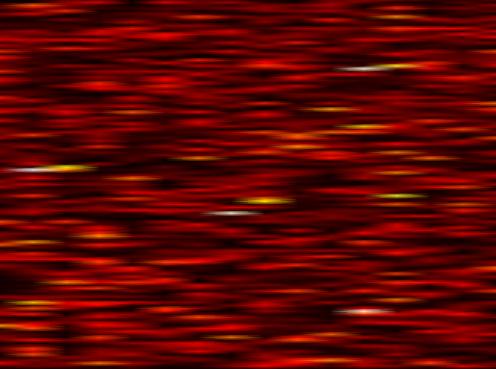
Label: FBMC